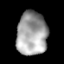
Tissue: lung
Cell type: Epithelial cells
Senescence score: 0.1942
Nuclear area (px): 1304
Mean DAPI intensity: 161.699